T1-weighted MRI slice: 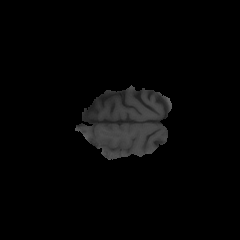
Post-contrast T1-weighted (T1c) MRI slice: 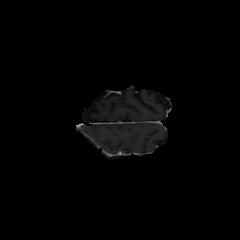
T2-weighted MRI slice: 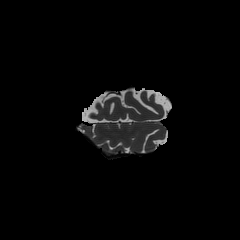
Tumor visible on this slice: no